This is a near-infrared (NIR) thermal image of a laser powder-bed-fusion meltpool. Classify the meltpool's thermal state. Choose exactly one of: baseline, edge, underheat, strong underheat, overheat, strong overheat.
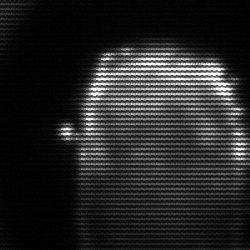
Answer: baseline